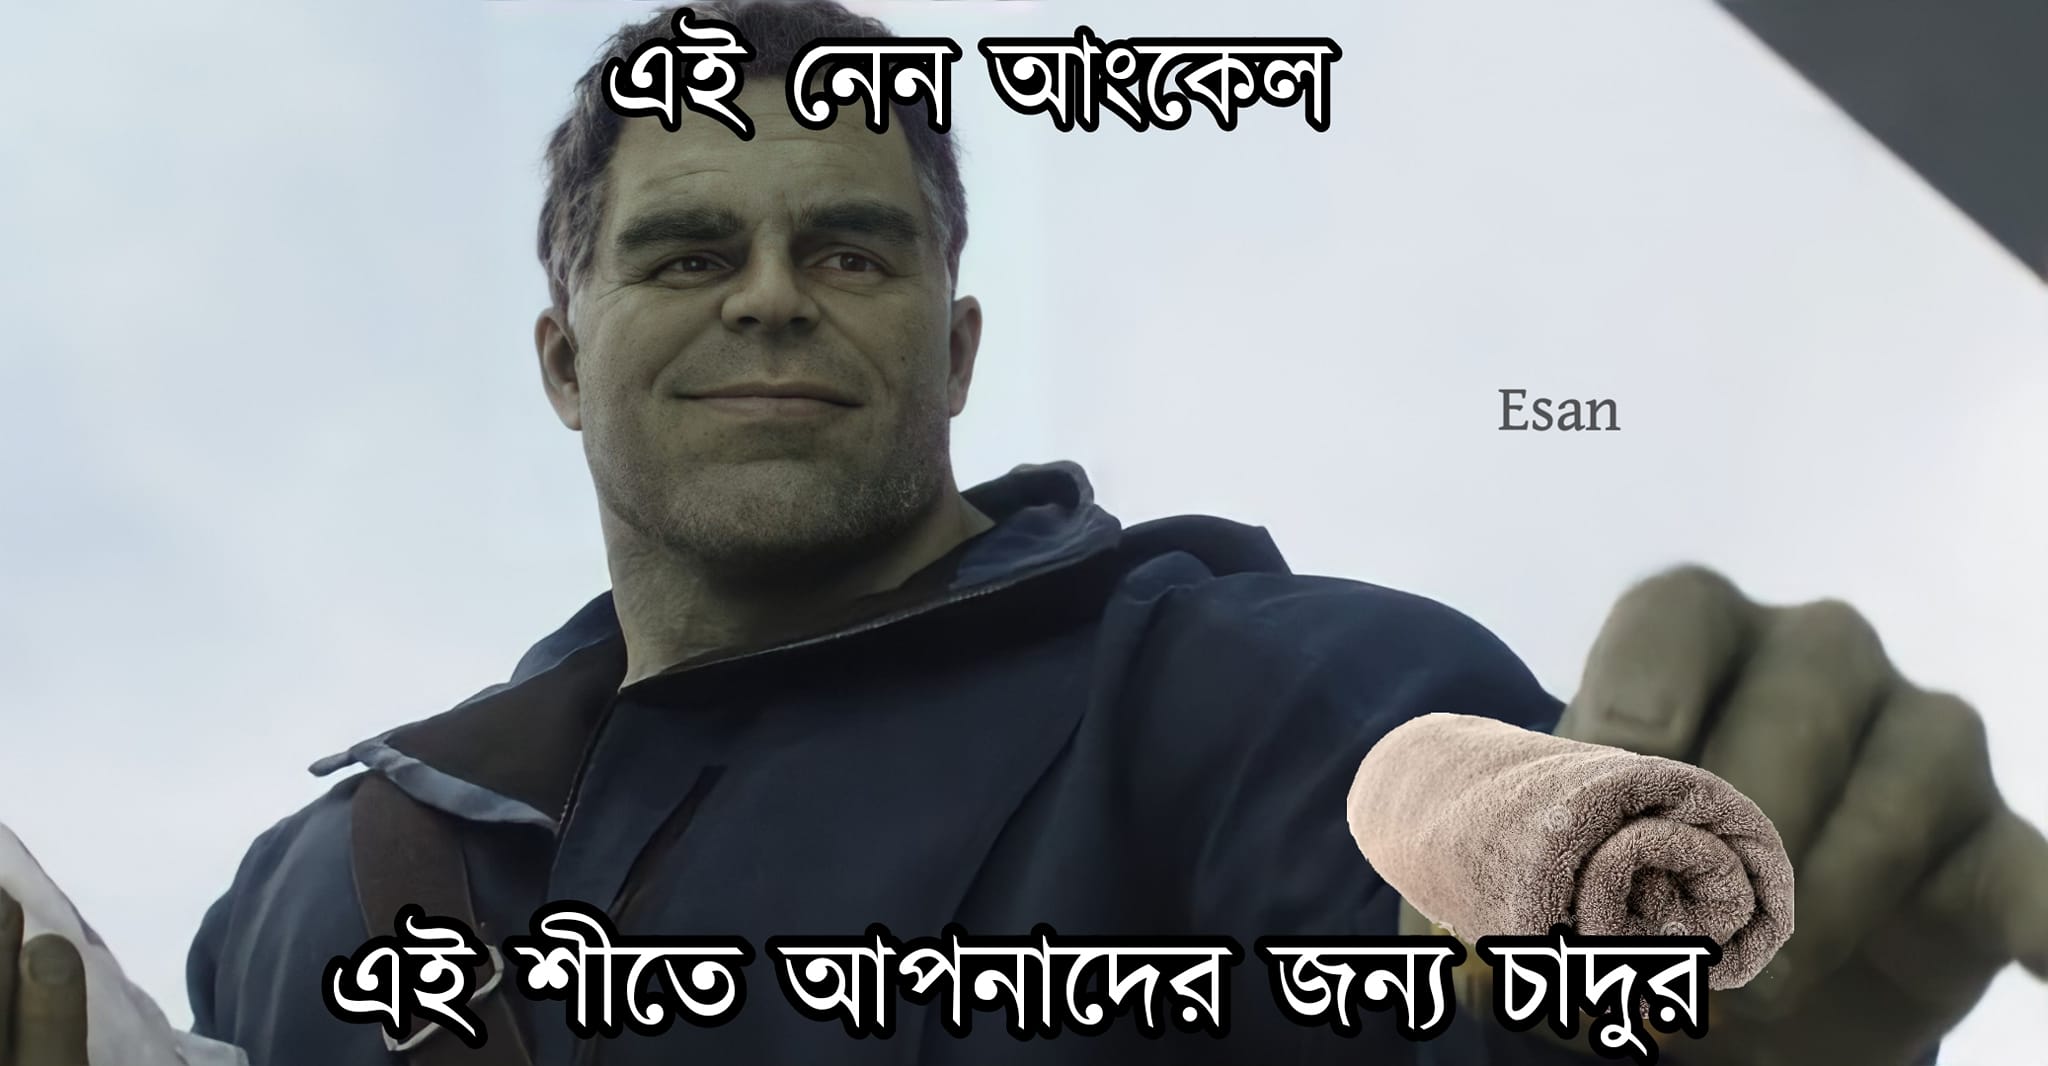
Caption: এই নেন আঙ্কেল   এই শীতে আপনাদের জন্য চাদুর
Label: non-hate